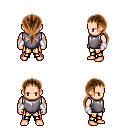
a pixel art fantasy rpg character, male body template, human, light skin, steel chest armor, gold greaves, brown ponytail hairstyle, white cloth bracers, four views (front, back, left, right), 2x2 character sprite sheet, small pixel art, hard edges, no anti-aliasing